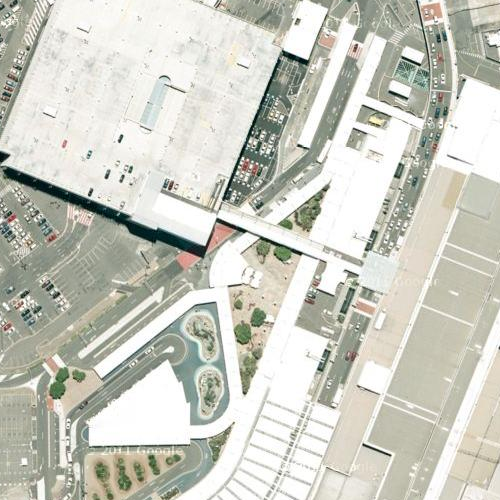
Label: sydney